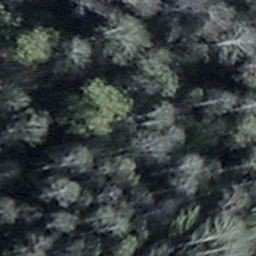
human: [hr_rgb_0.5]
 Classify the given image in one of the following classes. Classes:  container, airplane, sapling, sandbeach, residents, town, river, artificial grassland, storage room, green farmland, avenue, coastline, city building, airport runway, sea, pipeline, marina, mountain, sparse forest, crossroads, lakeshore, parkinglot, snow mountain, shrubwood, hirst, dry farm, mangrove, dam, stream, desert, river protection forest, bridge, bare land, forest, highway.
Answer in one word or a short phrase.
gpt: shrubwood